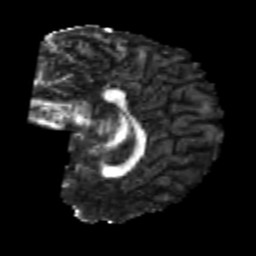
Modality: FA
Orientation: sagittal
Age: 21
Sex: male
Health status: healthy
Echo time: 0.074 s